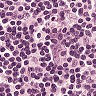
Metastatic tissue present: no